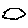
Label: hexagon